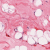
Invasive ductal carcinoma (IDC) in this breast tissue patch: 0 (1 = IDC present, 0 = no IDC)